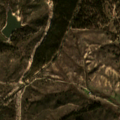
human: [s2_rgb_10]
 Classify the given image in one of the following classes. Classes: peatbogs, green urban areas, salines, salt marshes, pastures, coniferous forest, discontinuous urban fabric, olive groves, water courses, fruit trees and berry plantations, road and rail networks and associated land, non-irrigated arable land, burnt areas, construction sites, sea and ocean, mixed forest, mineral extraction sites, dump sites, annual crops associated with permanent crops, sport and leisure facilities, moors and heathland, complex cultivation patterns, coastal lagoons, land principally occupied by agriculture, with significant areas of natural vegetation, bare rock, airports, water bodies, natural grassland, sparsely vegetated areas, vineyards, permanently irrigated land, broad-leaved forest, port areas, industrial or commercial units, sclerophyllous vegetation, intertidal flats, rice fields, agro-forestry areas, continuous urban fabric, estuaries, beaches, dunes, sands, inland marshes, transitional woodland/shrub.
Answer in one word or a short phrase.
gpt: non-irrigated arable land, complex cultivation patterns, agro-forestry areas, broad-leaved forest, transitional woodland/shrub